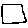
Label: square